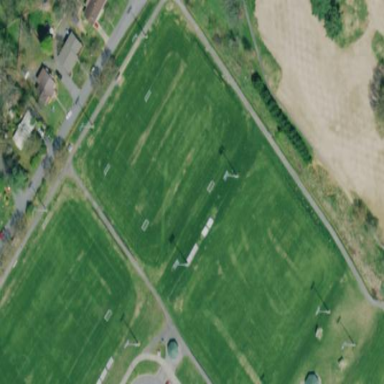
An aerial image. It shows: Soccer pitch for leisureland activities.